四年级 · 组合几何学
如图, 一个三角形沿虚线剪去一个角, 剩余图形的内角和是( )。

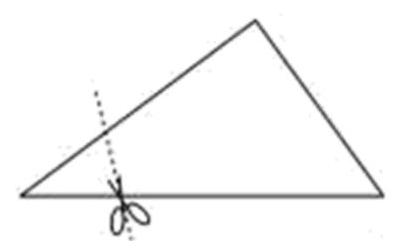
答案: 解$360^{\circ}$

【分析】一个三角形沿虚线剪去一个角, 剩余图形是一个四边形; 根据四边形的内角和等于 $360^{\circ}$,解答此题即可。

【详解】一个三角形沿虚线剪去一个角, 剩余图形的内角和是 $\left(360^{\circ}\right)$ 。

【点睛】熟练掌握四边形的内角和, 是解答此题的关键。